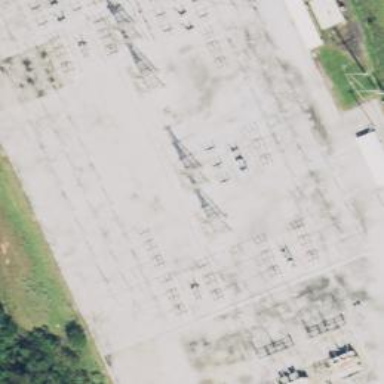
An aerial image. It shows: Switch used for power control.